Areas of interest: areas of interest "Toll Station"
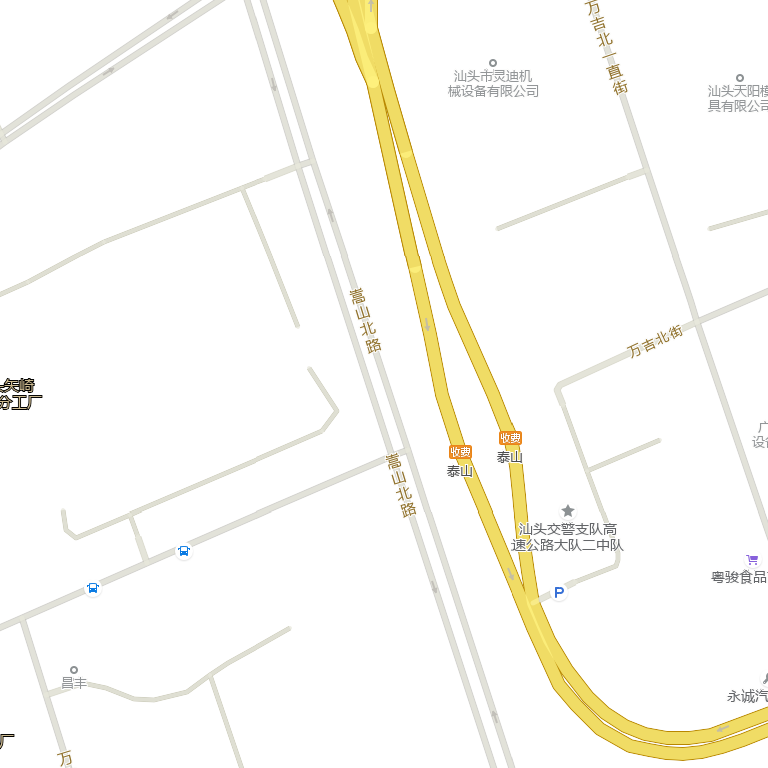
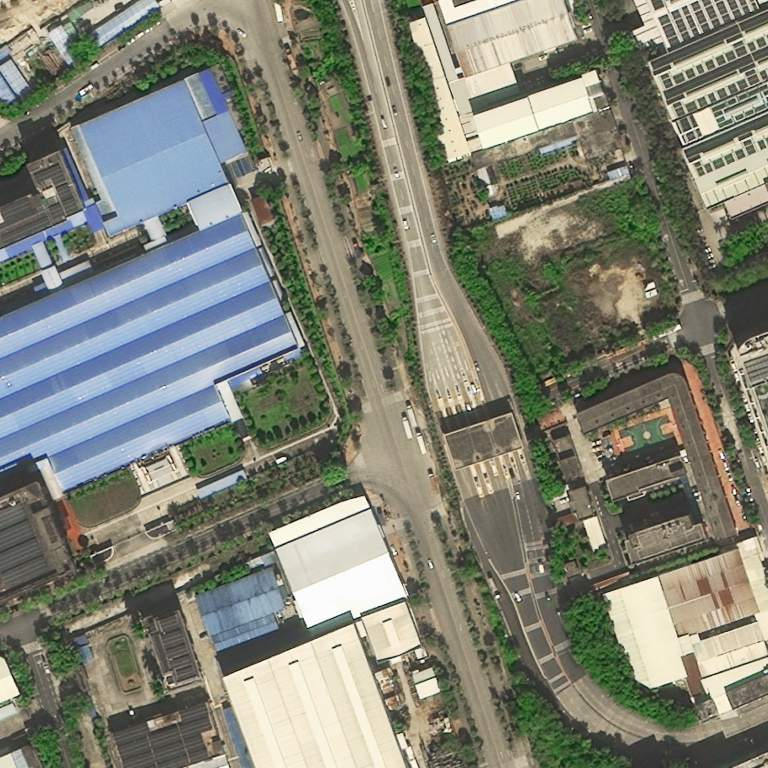